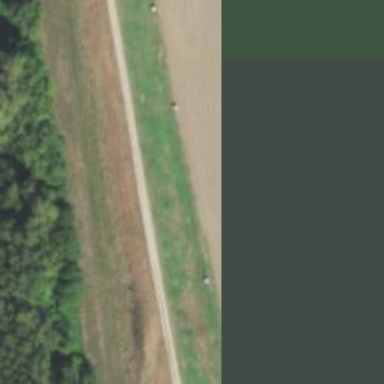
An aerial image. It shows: Track road along levee embankment.